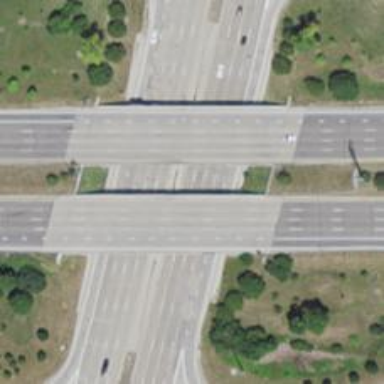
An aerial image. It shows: Trunk_link highway on bridge.